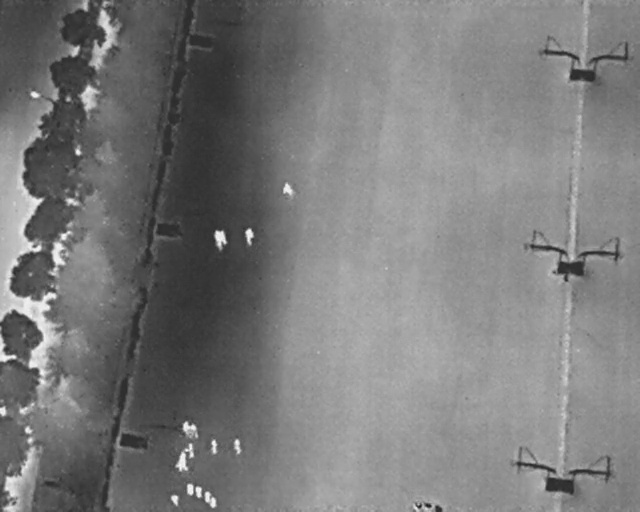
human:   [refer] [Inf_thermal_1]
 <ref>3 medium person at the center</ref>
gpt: <box>[[43, 35, 46, 38, 2], [37, 45, 40, 47, 2], [32, 45, 36, 48, 2]]</box>

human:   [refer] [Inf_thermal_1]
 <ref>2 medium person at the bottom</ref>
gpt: <box>[[28, 83, 31, 84, 2], [35, 86, 38, 88, 2]]</box>

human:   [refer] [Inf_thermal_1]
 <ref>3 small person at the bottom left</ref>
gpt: <box>[[27, 82, 30, 84, 2], [26, 96, 28, 98, 2], [28, 94, 30, 96, 2]]</box>

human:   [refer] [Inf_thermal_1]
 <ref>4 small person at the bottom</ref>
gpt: <box>[[32, 86, 34, 88, 2], [30, 95, 31, 96, 2], [31, 96, 33, 97, 2], [32, 97, 34, 99, 2]]</box>

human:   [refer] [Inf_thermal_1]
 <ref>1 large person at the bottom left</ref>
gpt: <box>[[26, 88, 29, 91, 2]]</box>